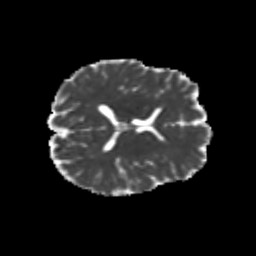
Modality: MD
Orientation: axial
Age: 23
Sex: male
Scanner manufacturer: siemens
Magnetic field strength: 3 T
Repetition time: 3.5 s
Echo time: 0.104 s